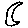
Label: moon